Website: slack
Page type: payment
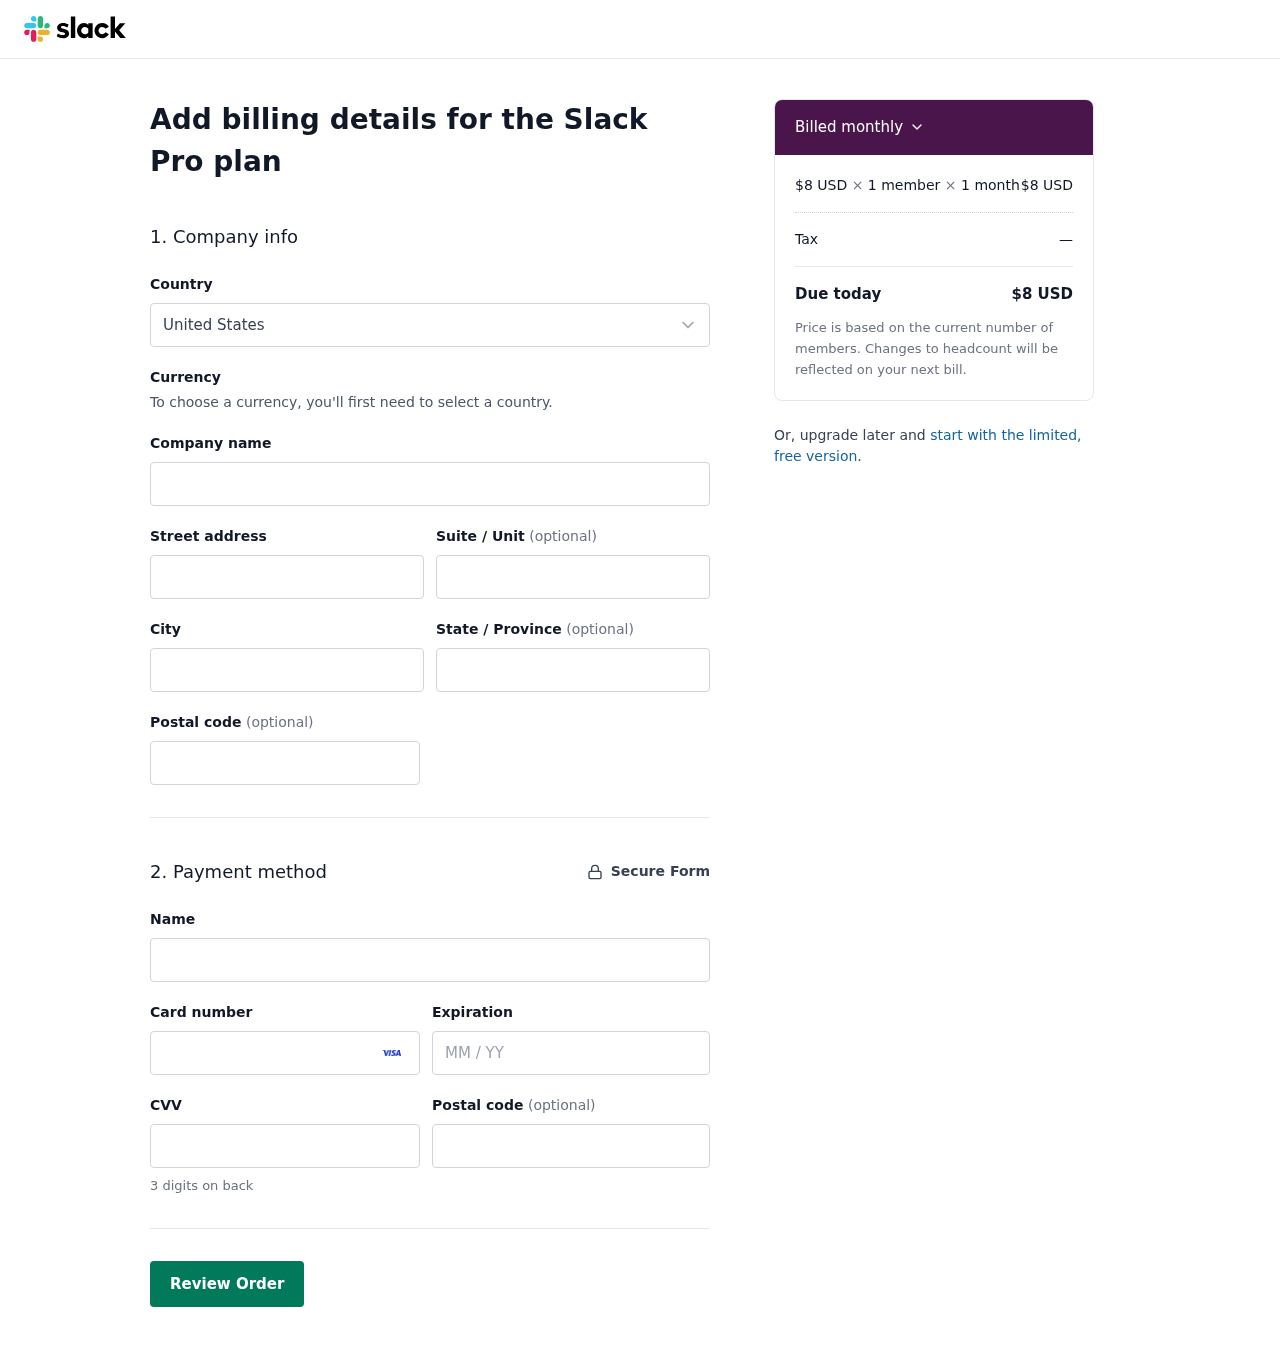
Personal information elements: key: PII_COUNTRY
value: United States
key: PII_STREET
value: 90820 Kayla Causeway
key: PII_STREET2
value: Suite 385
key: PII_CITY
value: South Jamesside
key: PII_STATE
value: South Dakota
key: PII_POSTCODE
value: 88290
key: PII_FULLNAME
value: Karen Wagner
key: PII_CARD_NUMBER
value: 4666 7773 5869 2051
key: PII_CARD_EXPIRY
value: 07/26
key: PII_CARD_CVV
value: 798
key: PII_POSTCODE2
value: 55530
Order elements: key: ORDER_PRICE_PER_MEMBER
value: $8 USD
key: ORDER_NUM_MEMBERS
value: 1 member
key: ORDER_NUM_MONTHS
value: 1 month
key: ORDER_SUBTOTAL
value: $8 USD
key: ORDER_TAX
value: —
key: ORDER_TOTAL
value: $8 USD